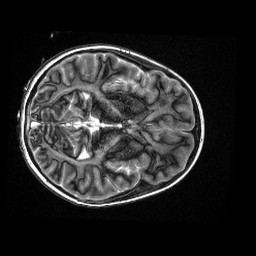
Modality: MP2RAGE
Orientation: axial
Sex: female
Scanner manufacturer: siemens
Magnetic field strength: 3 T
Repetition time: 5 s
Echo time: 0.00368 s